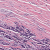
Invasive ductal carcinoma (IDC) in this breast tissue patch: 1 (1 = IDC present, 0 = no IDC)